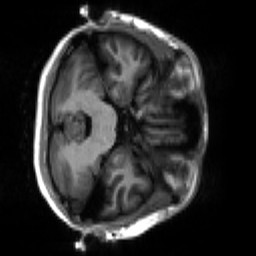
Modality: T1w
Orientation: axial
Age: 18
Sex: female
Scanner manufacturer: siemens
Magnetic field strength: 3 T
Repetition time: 2.3 s
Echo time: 0.00266 s